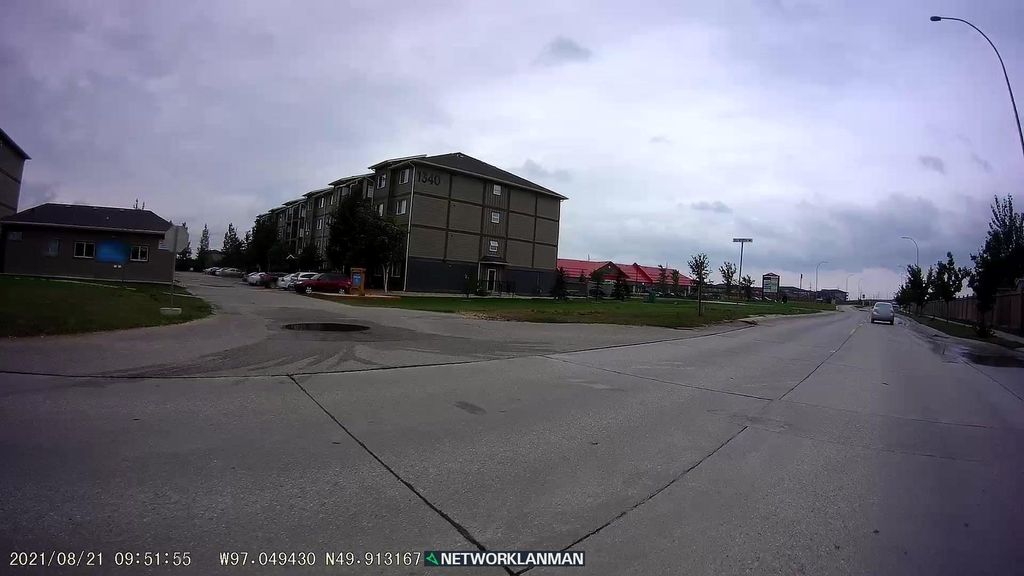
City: winnipeg